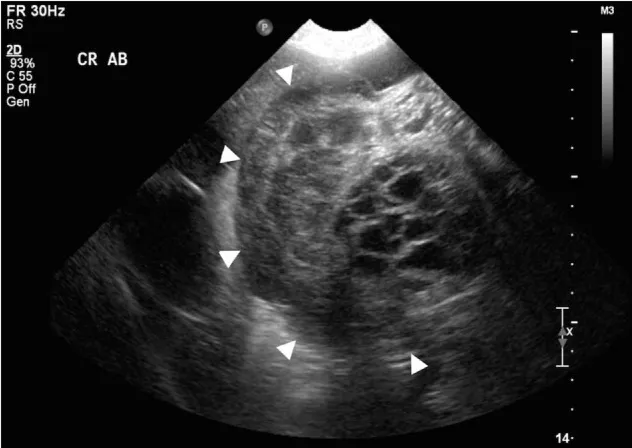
Transverse sonographic view of the cranial abdomen displaying a transverse section of the largest mass (arrowheads surround the mass). Note the presence of intralesional cavitations.
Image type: radiology (ultrasound)